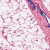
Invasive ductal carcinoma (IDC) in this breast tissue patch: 0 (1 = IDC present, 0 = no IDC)